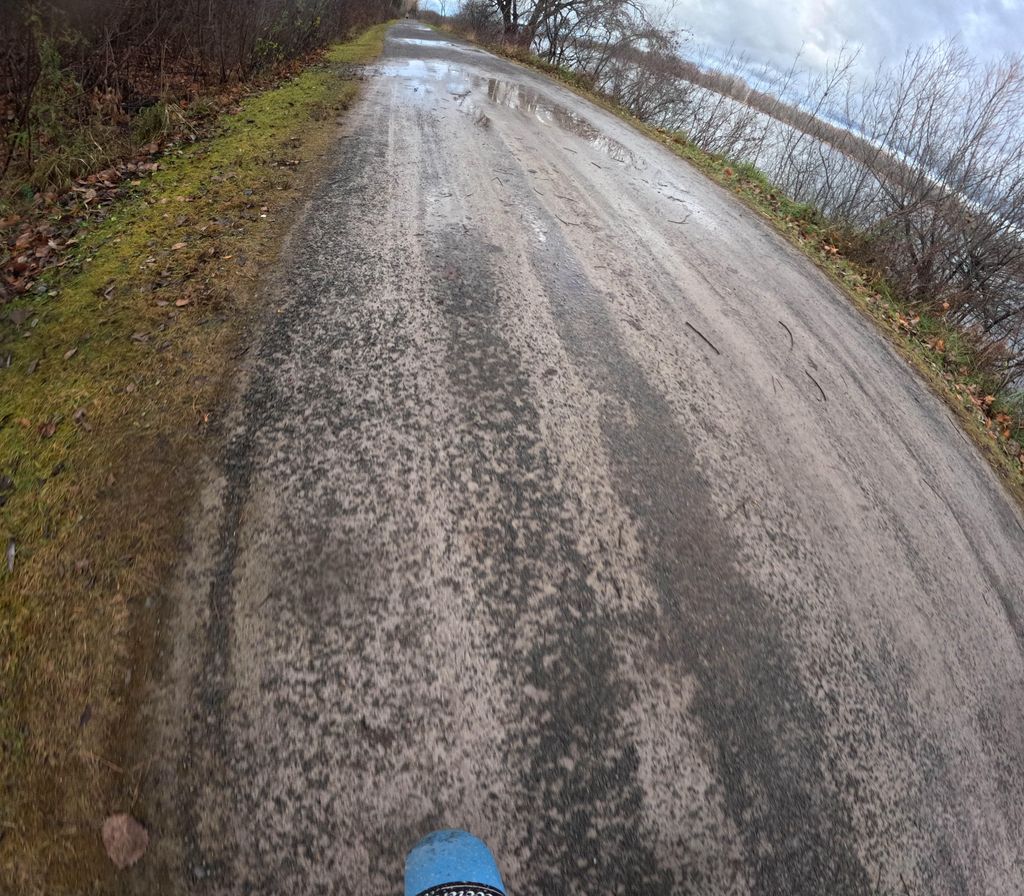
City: ottawa-gatineau